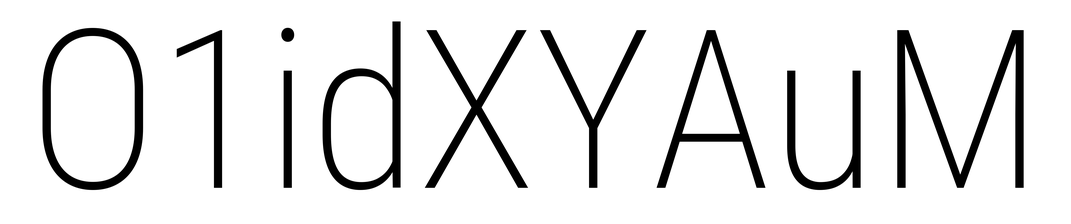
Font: Roboto_Condensed_ExtraLight